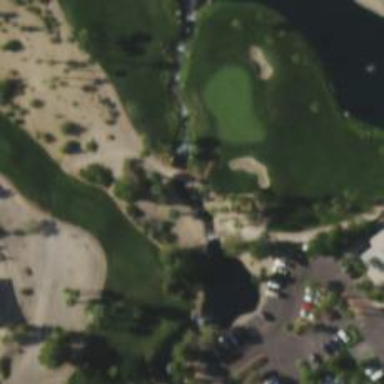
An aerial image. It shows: Path for golf carts.